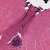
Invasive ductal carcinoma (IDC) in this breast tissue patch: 0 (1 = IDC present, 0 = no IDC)